Question: So I'm trying to take advantage of all the 'TextOptions' introduced in SL5 ('TextRenderingMode', 'TextHintingMode', 'TextFormattingMode') and get a nice uniform (performance minded) Segeo UI font throughout an app.
My problem lies in the fact that these don't seem to be getting inherited through all the controls. I set them as resources like;
'''
<TextFormattingMode x:Key="THETextFormattingMode">Display</TextFormattingMode>
<TextHintingMode x:Key="THETextHintingMode">Fixed</TextHintingMode>
<TextRenderingMode x:Key="THETextRenderingMode">Auto</TextRenderingMode>
'''
Then I have them set as setters on individual controls like 'TextBlock' and 'TextBox' like;
'''
<Setter Property="TextOptions.TextFormattingMode" Value="{StaticResource THETextFormattingMode}" />
<Setter Property="TextOptions.TextHintingMode" Value="{StaticResource THETextHintingMode}" />
<Setter Property="TextOptions.TextRenderingMode" Value="{StaticResource THETextRenderingMode}" />
'''
Except I'm seeing discrepancies between the controls still, example image below with "tt" taken as a screen shot from the same screen. The "tt" on the left is from a 'TextBox' and the one on the right is from a 'TextBlock' which both have the 'TextOptions.*Mode' set the same.

What am I missing here? Why are they not identical? The text from the 'TextBlock' ("tt" image on the right) appears sharper.
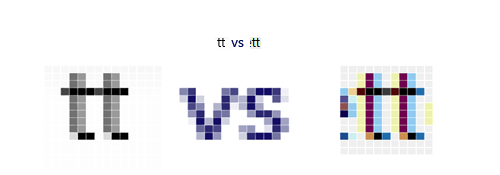
Answer: Maybe different default colors in 'TextBlock' and 'TextBox' for 'Foreground' and 'Background' result in this effect when combined/overlapping.
Have you tried to set them both to Foreground="#FFFFFF" and Background="#000000"?